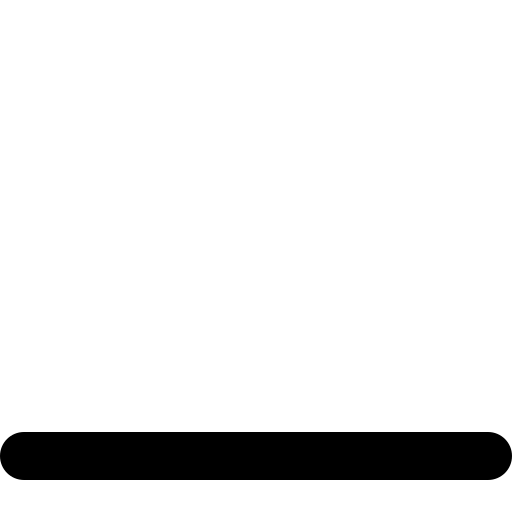
Tags: icon, FontAwesome, fa-icon, outline, window, minimize